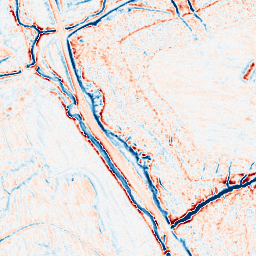
Category: multiscale
Decomposition family: dog_multiscale
Decomposition parameters: sigma_ratio: 1.4
n_scales: 4
base_sigma: 0.5
Upsampling method: cubic_catmull_rom
Upsampling parameters: scale: 4
Upsampling scale: 4